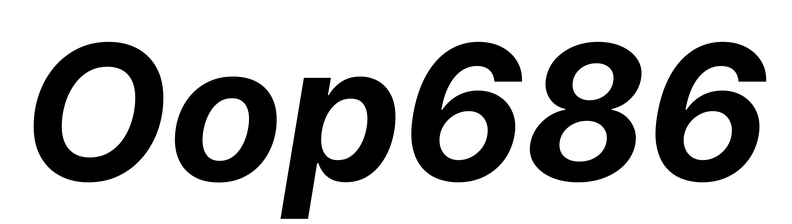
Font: Inter-Italic_Bold_Italic